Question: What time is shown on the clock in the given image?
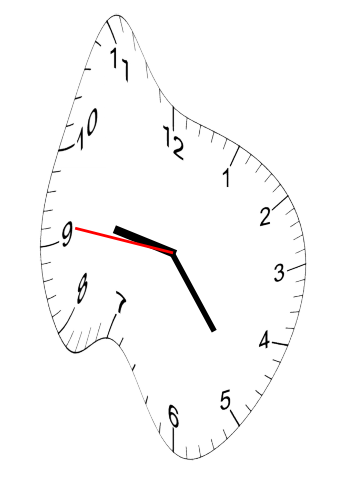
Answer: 09:23:46